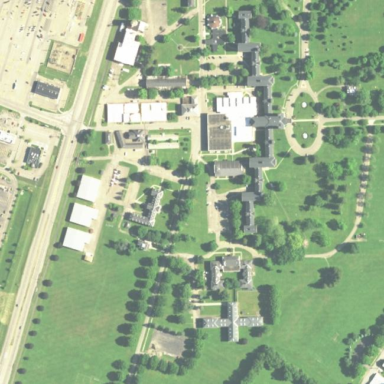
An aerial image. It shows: Healthcare facility identified as hospital.